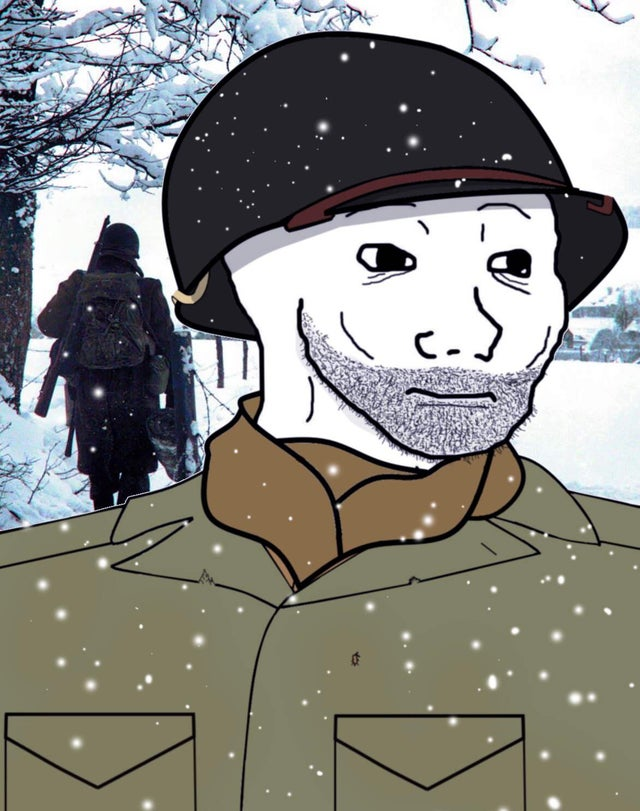
Label: 5_Wojak_with_Background